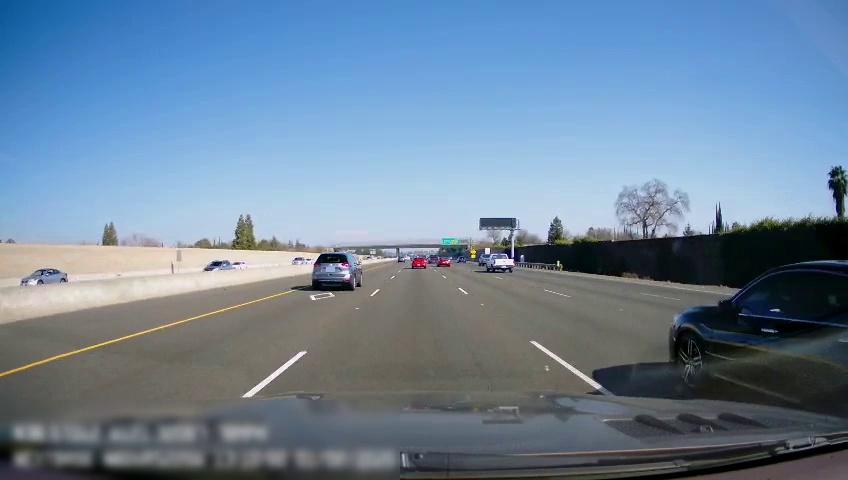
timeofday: Day
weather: Sunny
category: Drivable Space
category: Vehicles | Car
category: Vehicles | Car
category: Vehicles | Car
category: Vehicles | Truck
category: Vehicles | Car
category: Vehicles | Car
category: Vehicles | Car
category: Vehicles | Car
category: Vehicles | SUV
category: Vehicles | Truck
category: Vehicles | SUV
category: Vehicles | Truck
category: Vehicles | Car
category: Lanes | Alternate Lane
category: Lanes | Current Lane
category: Lanes | Current Lane
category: Lanes | Alternate Lane
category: Lanes | Alternate Lane
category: Lanes | Alternate Lane
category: Traffic | Signs
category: Traffic | Signs